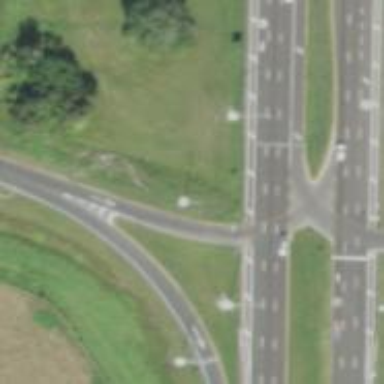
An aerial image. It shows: Diamond junction with asphalt motorway link.